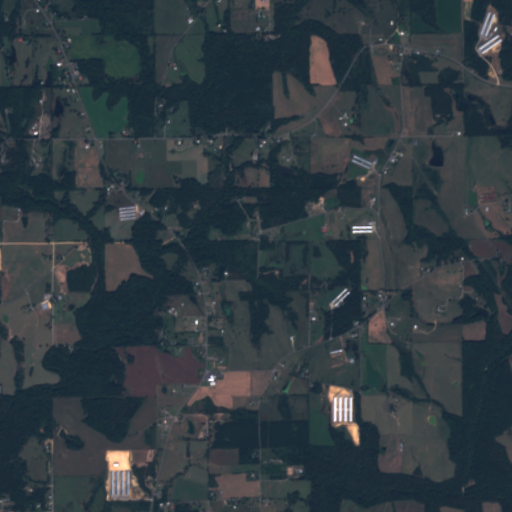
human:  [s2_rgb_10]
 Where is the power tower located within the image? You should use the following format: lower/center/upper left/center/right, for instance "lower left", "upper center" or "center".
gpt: The power tower is located in the upper right of the image.
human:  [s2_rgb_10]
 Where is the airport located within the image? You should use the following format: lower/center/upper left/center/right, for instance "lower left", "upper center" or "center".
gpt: There is no airport in the image.